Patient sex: F
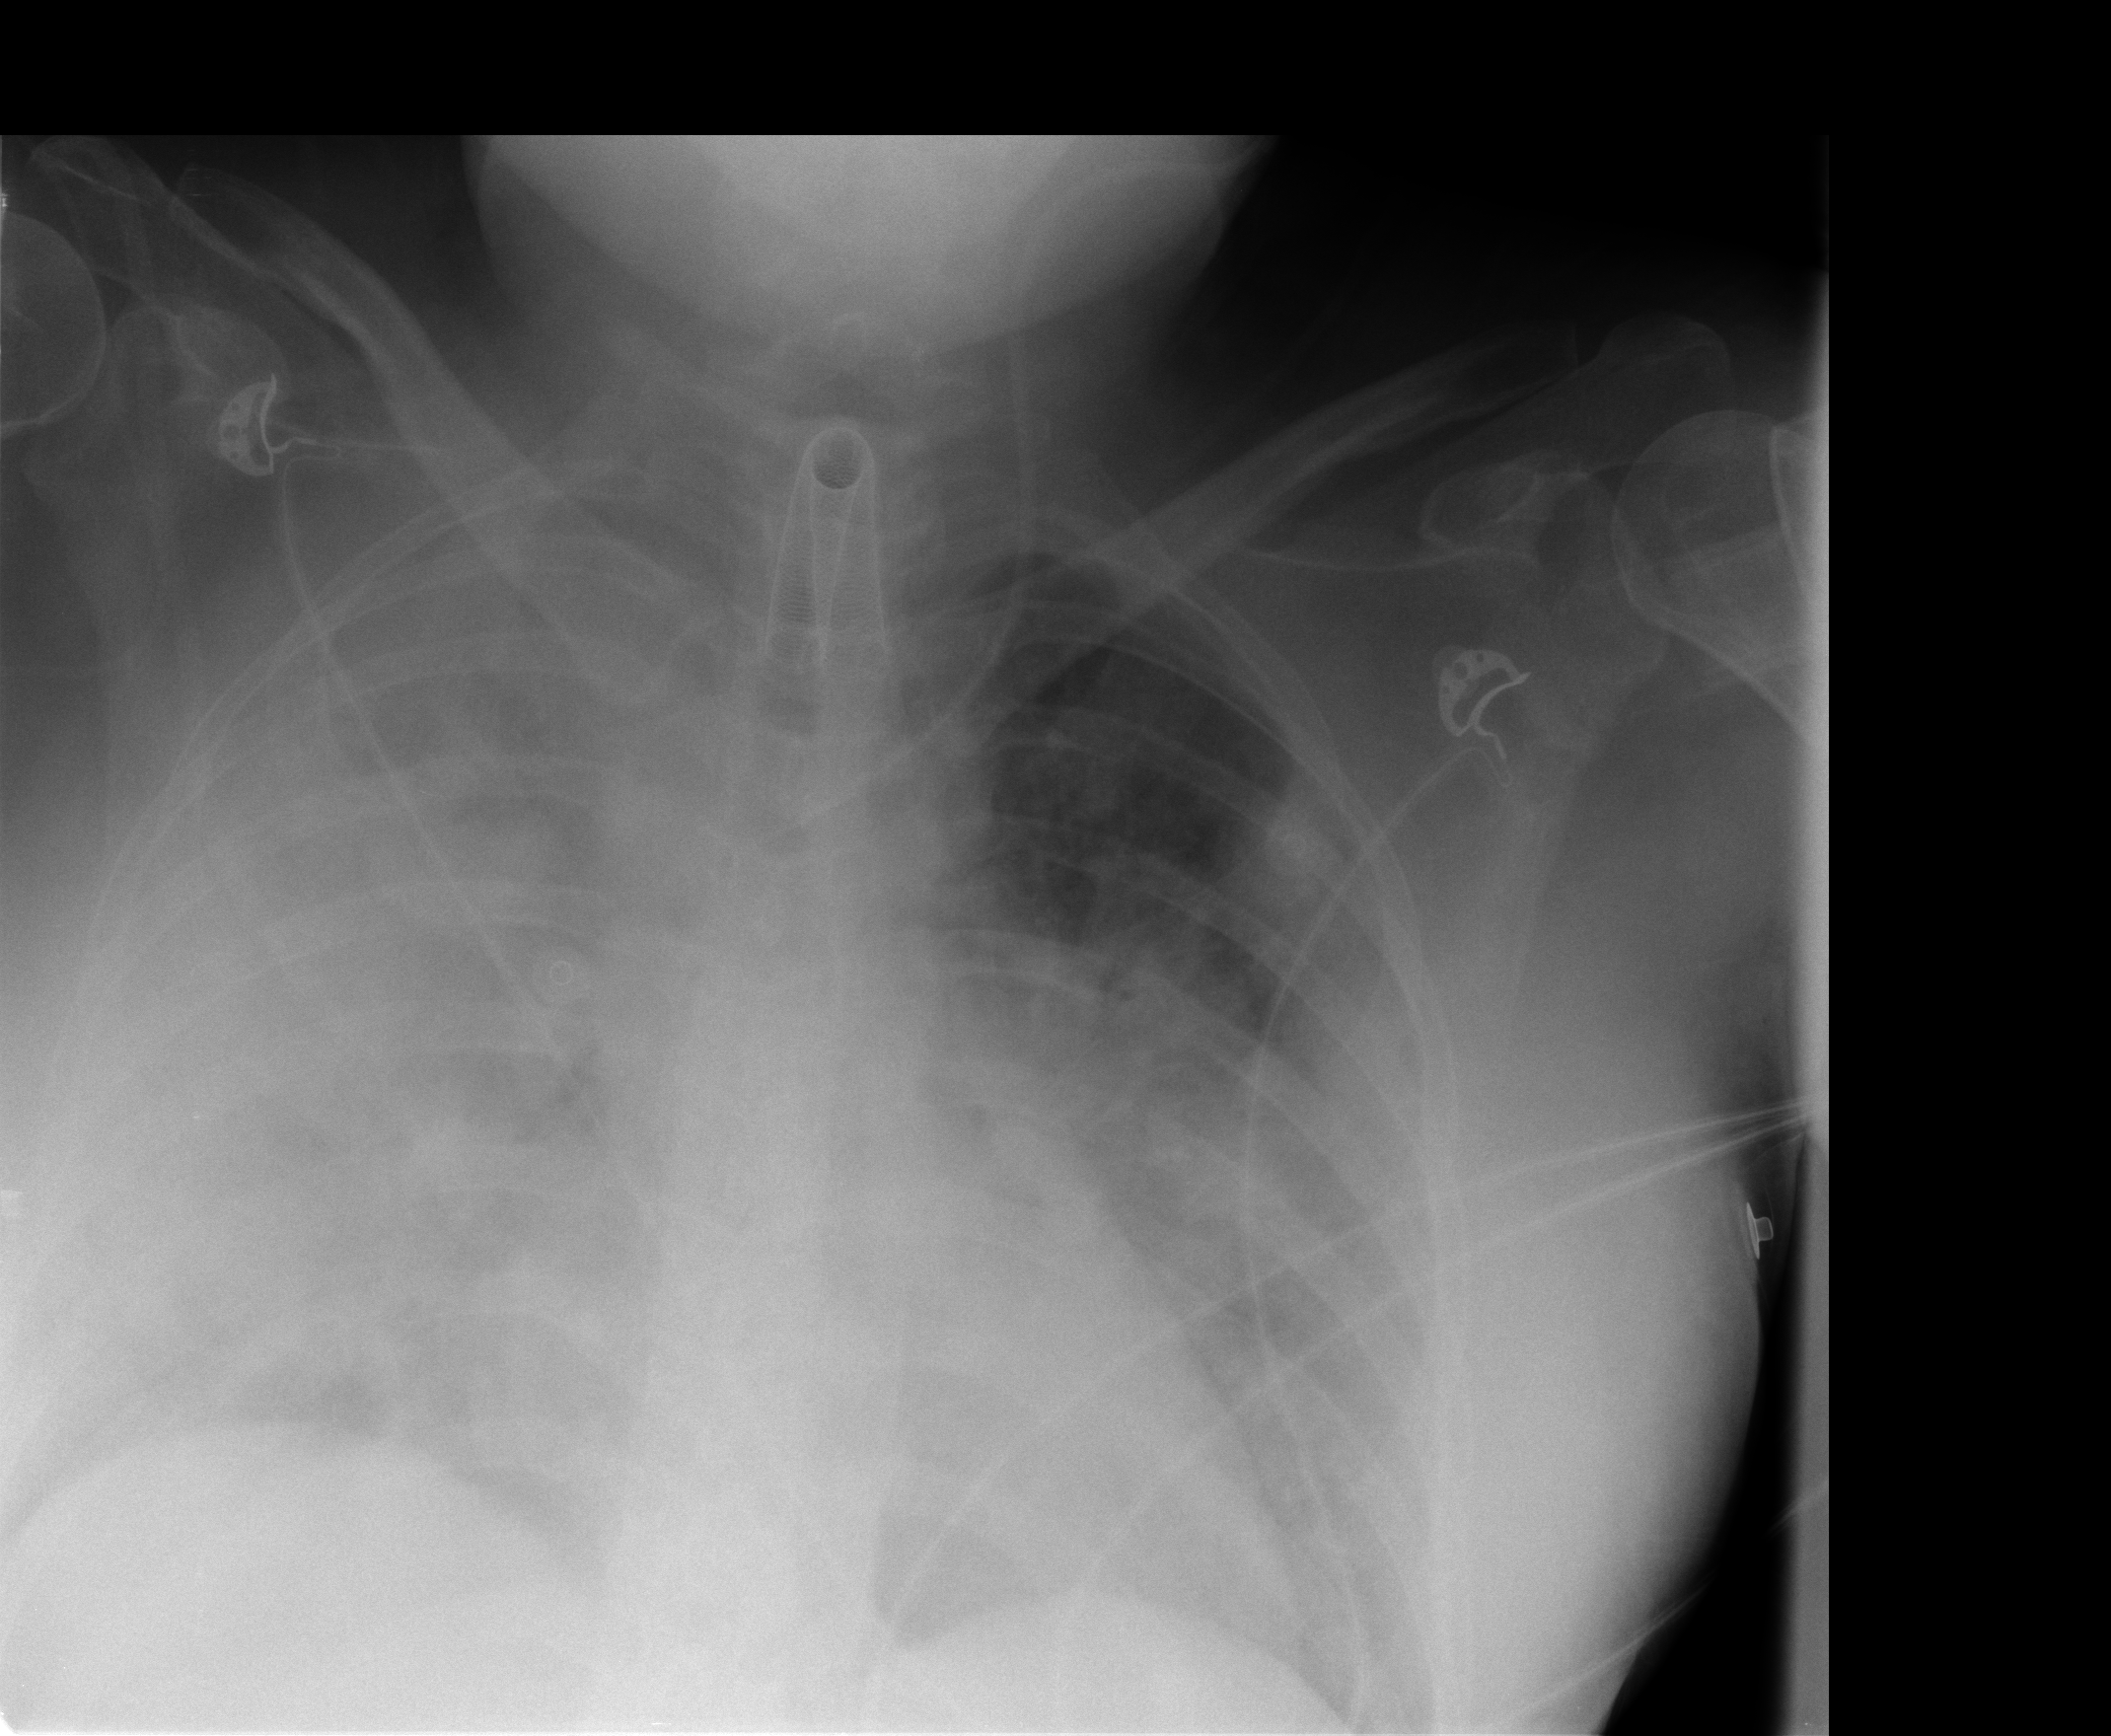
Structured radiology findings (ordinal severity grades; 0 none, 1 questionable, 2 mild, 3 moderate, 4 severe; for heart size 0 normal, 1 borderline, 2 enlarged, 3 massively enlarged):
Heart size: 0
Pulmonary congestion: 2
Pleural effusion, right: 2
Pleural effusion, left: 2
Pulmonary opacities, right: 4
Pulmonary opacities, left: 4
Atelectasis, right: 4
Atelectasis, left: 4